【题型】证明题　【知识点】立体几何　【难度】medium
如图，平面四边形$ABCD$中，$AB=8$，$CD=3$，$AD=5\sqrt{3}$，$\angle ADC=90^\circ$，$\angle BAD=30^\circ$，点$E$，$F$满足$\overrightarrow{AE}=\frac{2}{5}\overrightarrow{AD}$，$\overrightarrow{AF}=\frac{1}{2}\overrightarrow{AB}$，将$\triangle AEF$沿$EF$翻折至$\triangle PEF$，使得$PC=4\sqrt{3}$.

\noindent (1) 证明：$EF \perp PD$；

\noindent (2) 求平面$PCD$与平面$PBF$所成的二面角的正弦值.
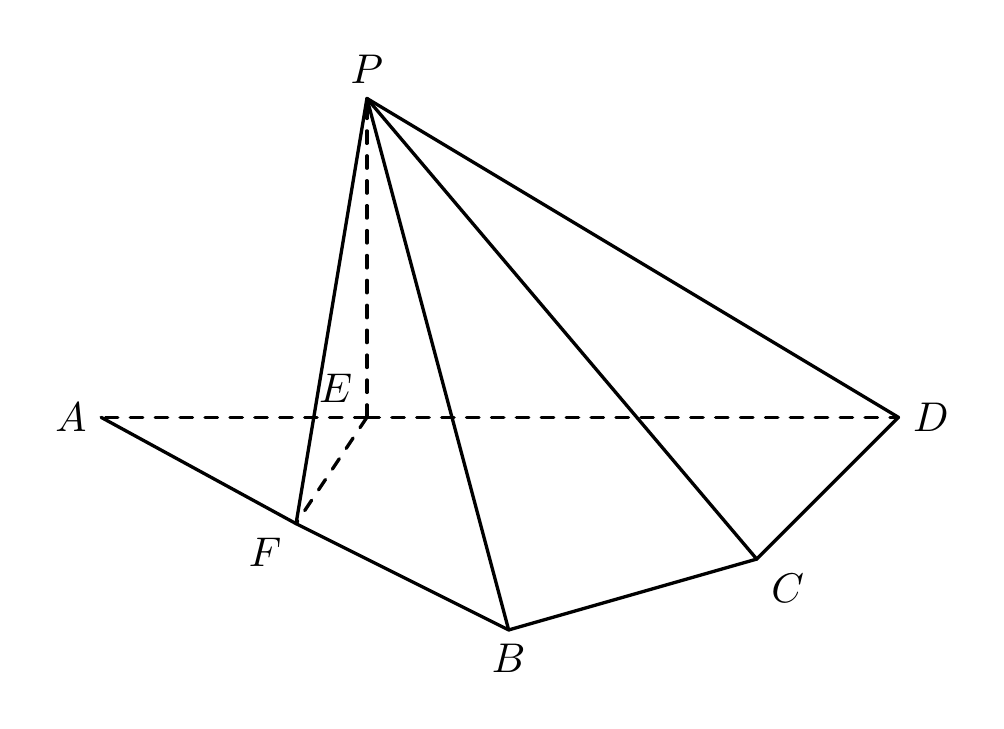
【解答】
 【解】（1）由$AB=8$，$AD=5\sqrt{3}$，$\overrightarrow{AE}=\frac{2}{5}\overrightarrow{AD}$，$\overrightarrow{AF}=\frac{1}{2}\overrightarrow{AB}$，\\
得
$AE=2\sqrt{3}$，$AF=4$，又$\angle BAD=30^\circ$，在$\triangle AEF$中，\\
由余弦定理得
$EF=\sqrt{AE^2+AF^2-2AE\cdot AF\cos\angle BAD}=\sqrt{16+12-2\cdot 4\cdot 2\sqrt{3}\cdot\frac{\sqrt{3}}{2}}=2$，\\
所以
$AE^2+EF^2=AF^2$，则$AE\perp EF$，即$EF\perp AD$，\\
所以
$EF\perp PE$，$EF\perp DE$，又$PE\cap DE=E$，$PE$、$DE\subset$平面$PDE$，\\
所以
$EF\perp$平面$PDE$，又$PD\subset$平面$PDE$，\\
故
$EF\perp PD$
；

\vspace{0.3cm}

\noindent （2）连接$CE$，由$\angle ADC=90^\circ$，$ED=3\sqrt{3}$，$CD=3$，则$CE^2=ED^2+CD^2=36$，\\
在
$\triangle PEC$中，$PC=4\sqrt{3}$，$PE=2\sqrt{3}$，$EC=6$，得$EC^2+PE^2=PC^2$，\\
所以
$PE\perp EC$，由（1）知$PE\perp EF$，又$EC\cap EF=E$，$EC$、$EF\subset$平面$ABCD$，\\
所以
$PE\perp$平面$ABCD$，又$ED\subset$平面$ABCD$，\\
所以
$PE\perp ED$，则$PE$，$EF$，$ED$两两垂直，建立如图空间直角坐标系$E-xyz$，\\
则
$E(0,0,0)$，$P(0,0,2\sqrt{3})$，$D(0,3\sqrt{3},0)$，$C(3,3\sqrt{3},0)$，$F(2,0,0)$，$A(0,-2\sqrt{3},0)$，\\
由
$F$是$AB$的中点，得$B(4,2\sqrt{3},0)$，\\
所以
$\overrightarrow{PC}=(3,3\sqrt{3},-2\sqrt{3})$，$\overrightarrow{PD}=(0,3\sqrt{3},-2\sqrt{3})$，$\overrightarrow{PB}=(4,2\sqrt{3},-2\sqrt{3})$，$\overrightarrow{PF}=(2,0,-2\sqrt{3})$，\\
设平面
$PCD$和平面$PBF$的一个法向量分别为$\vec{n}=(x_1,y_1,z_1)$，$\vec{m}=(x_2,y_2,z_2)$，\\
则
\[
\begin
{cases}
\vec{n}\cdot\overrightarrow{PC}=3x_1+3\sqrt{3}y_1-2\sqrt{3}z_1=0 \\
\vec{n}\cdot\overrightarrow{PD}=3\sqrt{3}y_1-2\sqrt
{3}z_1=0
\end{cases}, \quad
\begin
{cases}
\vec{m}\cdot\overrightarrow{PB}=4x_2+2\sqrt{3}y_2-2\sqrt{3}z_2=0 \\
\vec{m}\cdot\overrightarrow{PF}=2x_2-2\sqrt
{3}z_2=0
\end
{cases},
\]
令
$y_1=2$，$x_2=\sqrt{3}$，得$x_1=0$，$z_1=3$，$y_2=-1$，$z_2=1$，\\
所以
$\vec{n}=(0,2,3)$，$\vec{m}=(\sqrt{3},-1,1)$，\\
所以
$|\cos\langle\vec{m},\vec{n}\rangle|=\frac{|\vec{m}\cdot\vec{n}|}{|\vec{m}||\vec{n}|}=\frac{1}{\sqrt{5}\cdot\sqrt{13}}=\frac{\sqrt{65}}{65}$，\\
设平面
$PCD$和平面$PBF$所成角为$\theta$，则$\sin\theta=\sqrt{1-\cos^2\theta}=\frac{8\sqrt{65}}{65}$，\\
即平面
$PCD$和平面$PBF$所成角的正弦值为$\frac{8\sqrt{65}}{65}$
.

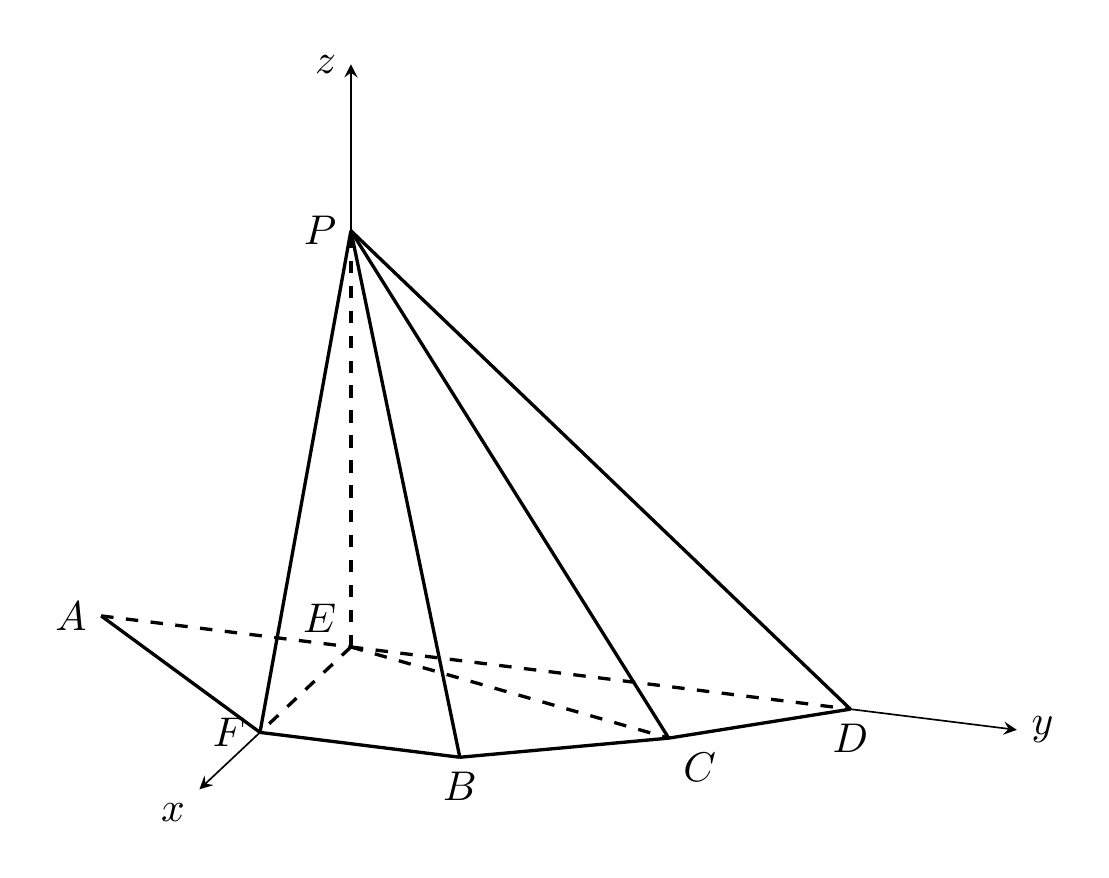